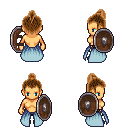
a pixel art fantasy rpg character, female body template, human, tanned skin, overskirt, gold greaves, brown short topknot hairstyle, shield, four views (front, back, left, right), 2x2 character sprite sheet, small pixel art, hard edges, no anti-aliasing